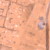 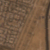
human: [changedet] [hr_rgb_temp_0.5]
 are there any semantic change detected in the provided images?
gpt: Many houses were added in the subdivision on the left.